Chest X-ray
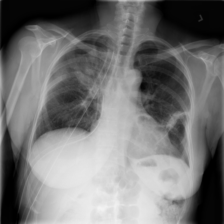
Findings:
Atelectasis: negative
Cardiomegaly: negative
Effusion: positive
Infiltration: positive
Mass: negative
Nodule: negative
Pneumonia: negative
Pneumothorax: negative
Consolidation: negative
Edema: negative
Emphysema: negative
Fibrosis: negative
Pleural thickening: negative
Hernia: negative